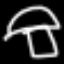
Label: mushroom